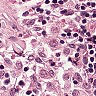
Metastatic tissue present: no